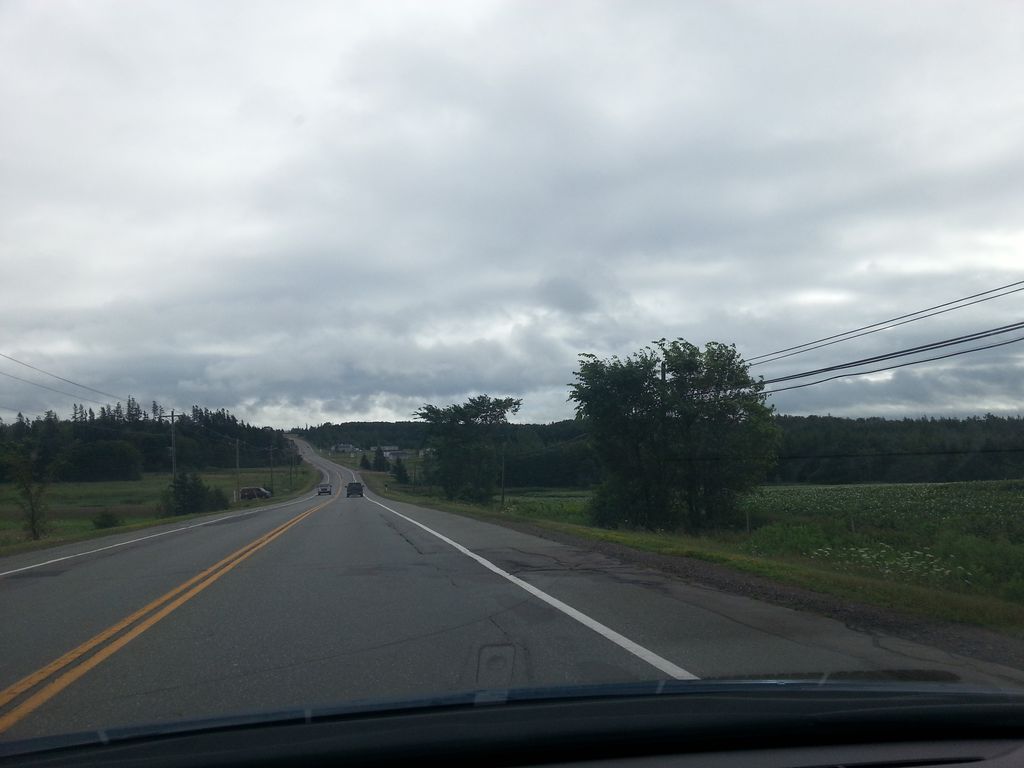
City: charlottetown